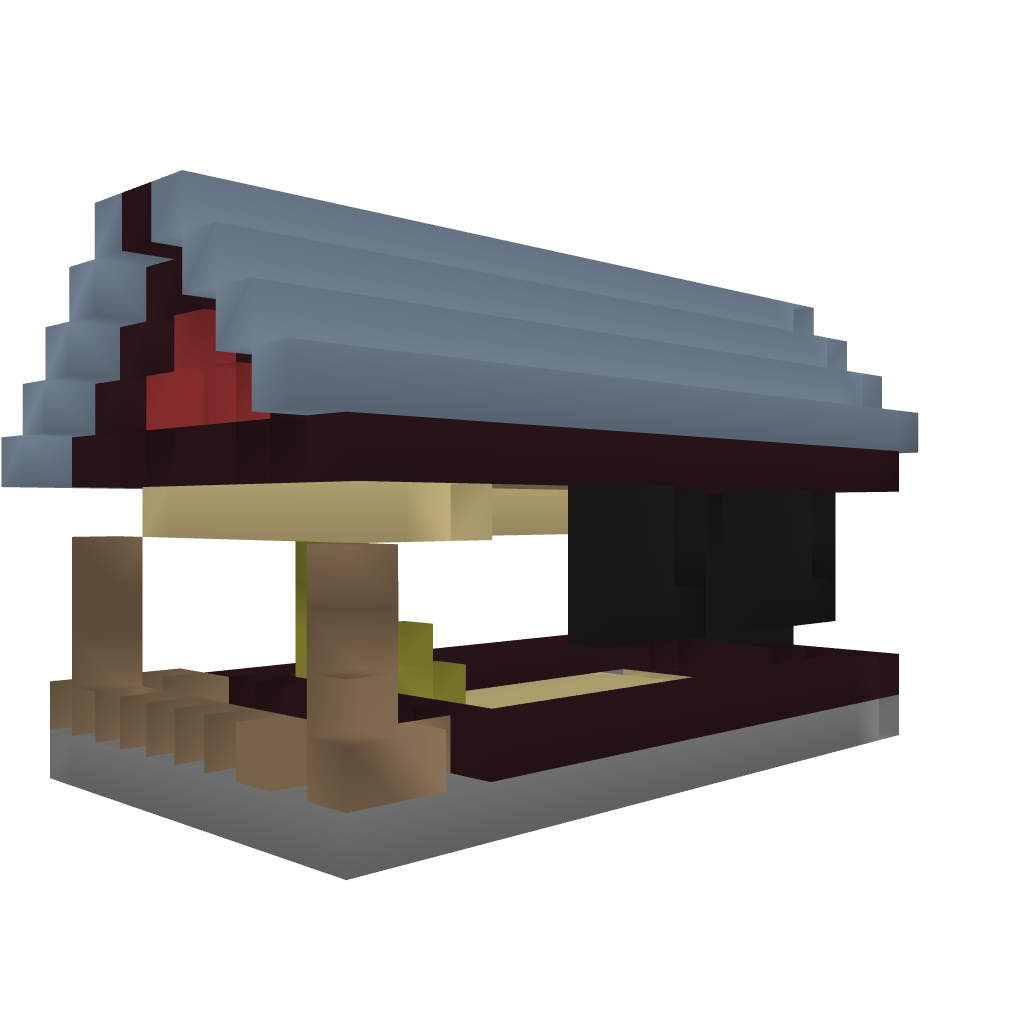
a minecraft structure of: House 1